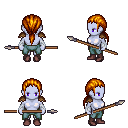
a pixel art fantasy rpg character, female body template, dark elf, purple skin, leather shoulder armor, teal pants, dark blonde ponytail hairstyle, white cloth bandages, maroon shoes, spear, four views (front, back, left, right), 2x2 character sprite sheet, small pixel art, hard edges, no anti-aliasing